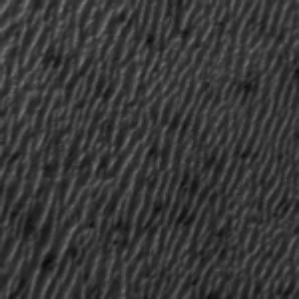
Label: frost